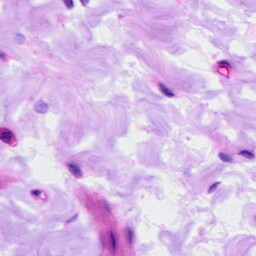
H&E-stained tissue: Ovarian